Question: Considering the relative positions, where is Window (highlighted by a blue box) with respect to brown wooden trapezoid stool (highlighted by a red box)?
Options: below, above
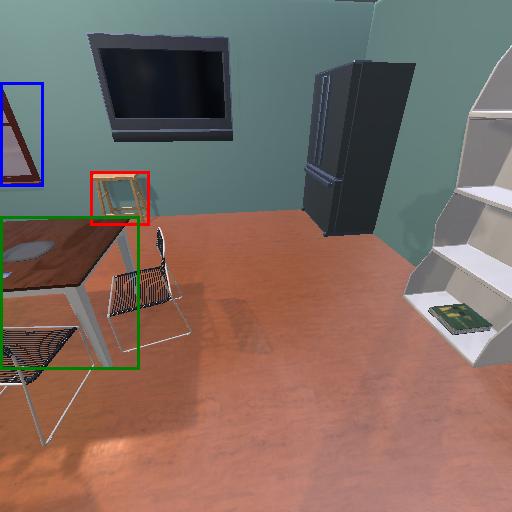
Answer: below